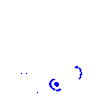
Particle: pion